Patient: sex M, age 17
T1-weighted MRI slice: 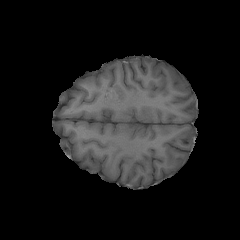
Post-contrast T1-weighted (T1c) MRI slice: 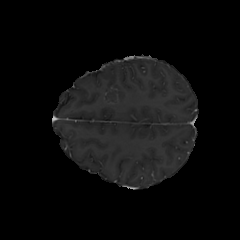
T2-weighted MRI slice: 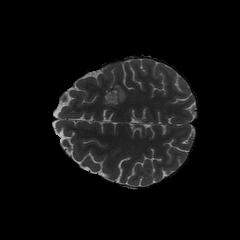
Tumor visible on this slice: yes
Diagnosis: Astrocytoma, IDH-mutant
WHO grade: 4